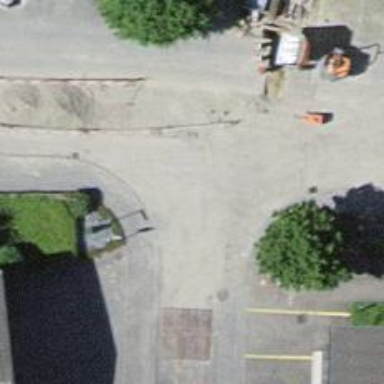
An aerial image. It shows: Kerb serving as barrier.